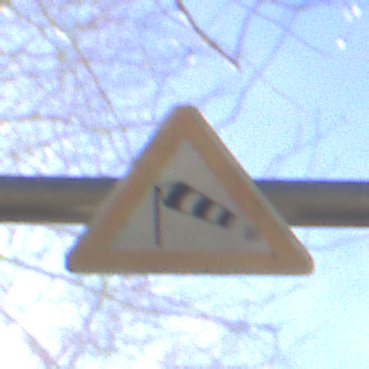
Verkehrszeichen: SeitenwindVonLinks
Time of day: MorningAfternoon
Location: Outdoor (Nature)
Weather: Clear
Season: Winter
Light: Natural